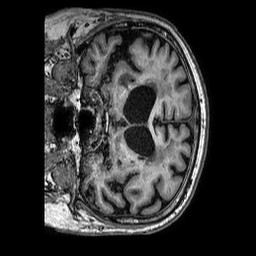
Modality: T1w
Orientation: coronal
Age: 70
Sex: male
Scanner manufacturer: philips
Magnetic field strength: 3 T
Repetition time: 0.006949 s
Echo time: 0.003195 s